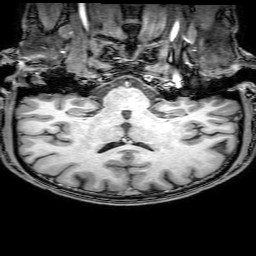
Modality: T1w
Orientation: sagittal
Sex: male
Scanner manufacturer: philips
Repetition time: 0.008168 s
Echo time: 0.00374 s